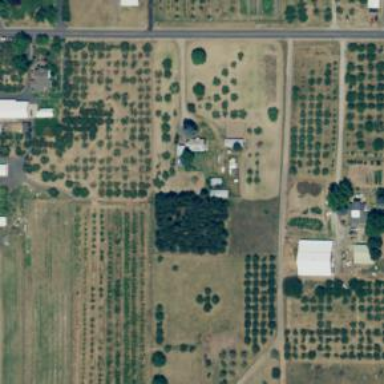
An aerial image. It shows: Orchard.